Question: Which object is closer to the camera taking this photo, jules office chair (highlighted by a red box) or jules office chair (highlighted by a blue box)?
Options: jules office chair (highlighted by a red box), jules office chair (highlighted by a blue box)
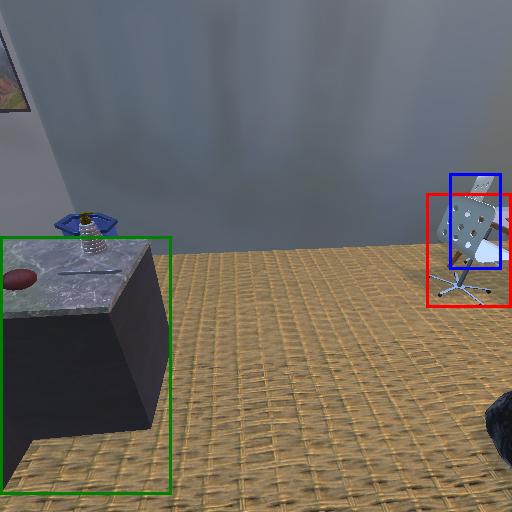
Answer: jules office chair (highlighted by a red box)